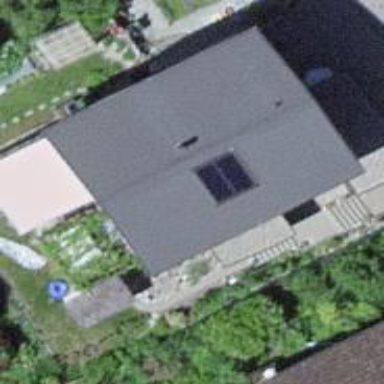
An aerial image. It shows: Building with gabled roof.